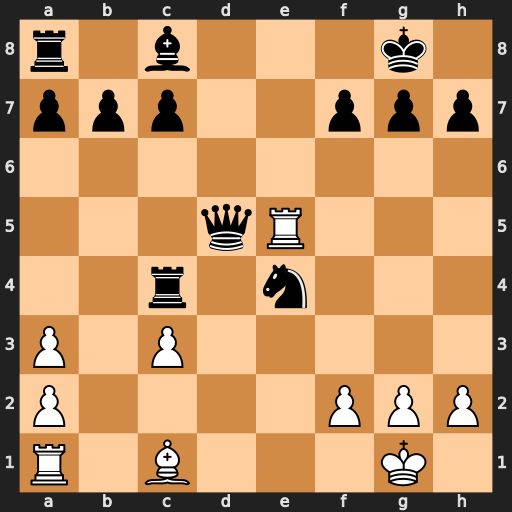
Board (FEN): r1b3k1/ppp2ppp/8/3qR3/2r1n3/P1P5/P4PPP/R1B3K1
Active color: w
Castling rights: -
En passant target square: -
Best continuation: Re8#